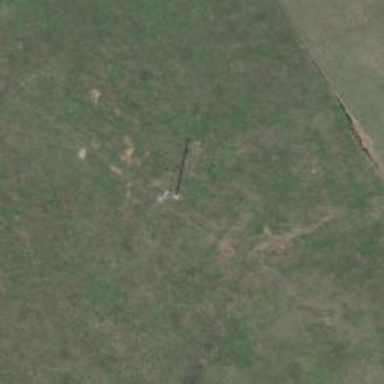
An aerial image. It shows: Power tower.